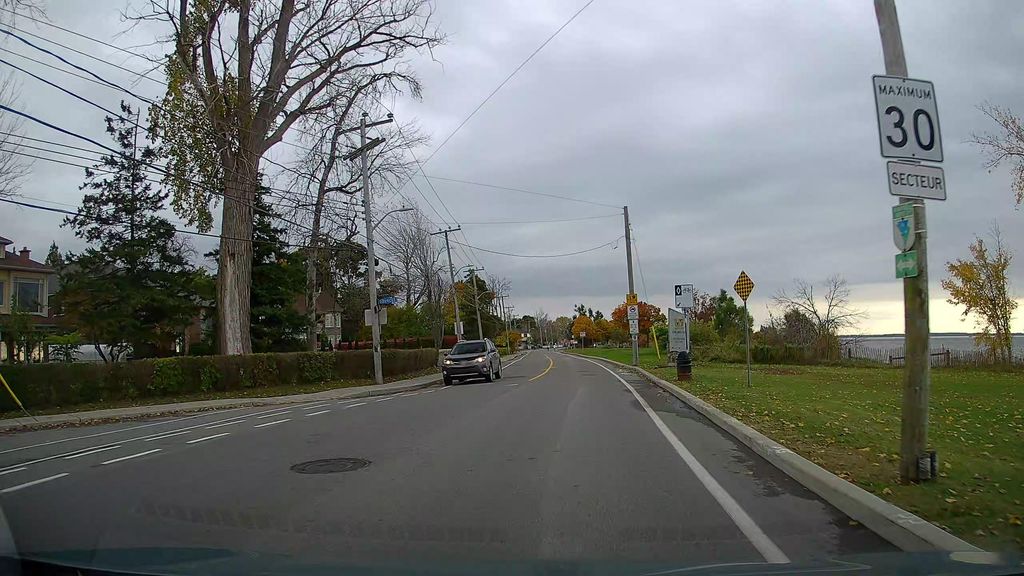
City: montreal